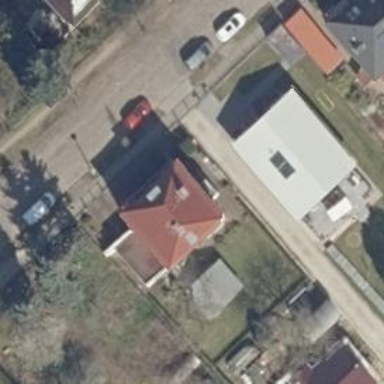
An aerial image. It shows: Detached building with hipped roof.